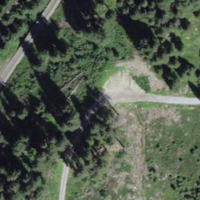
EUNIS habitat code: 43
Species observed at this site:
Sciurus vulgaris
Parus major
Erithacus rubecula
Sitta europaea
Nucifraga caryocatactes
Garrulus glandarius
Carduelis carduelis
Periparus ater